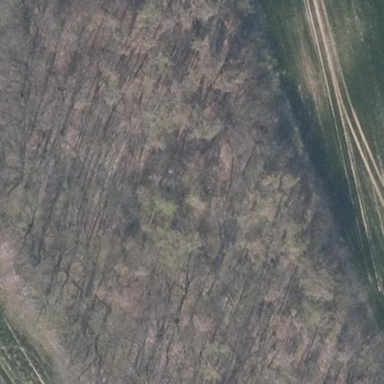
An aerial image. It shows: Forest area.